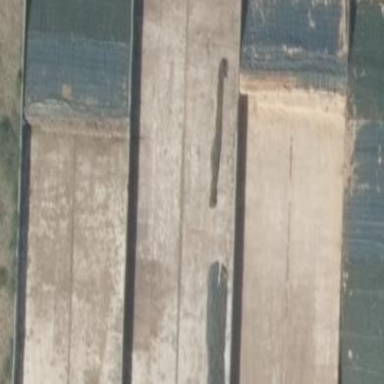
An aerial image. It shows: Bunker silo.